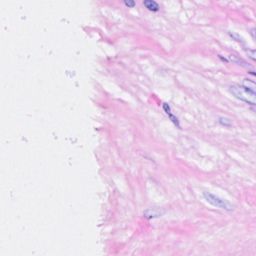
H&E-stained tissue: Breast